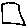
Label: square